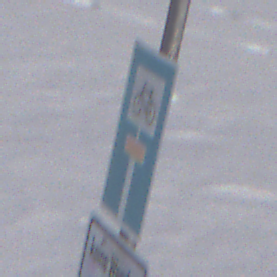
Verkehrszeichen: SackgasseRadverkehrDurchlaessig
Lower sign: HinweisGeaenderteVorfahrtVerkehrsfuehrungVerkehrsregelung3
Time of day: MorningAfternoon
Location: Outdoor (Nature)
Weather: PartlyCloudy
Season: Winter
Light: Natural